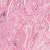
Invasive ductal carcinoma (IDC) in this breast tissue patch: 0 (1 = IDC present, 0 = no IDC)